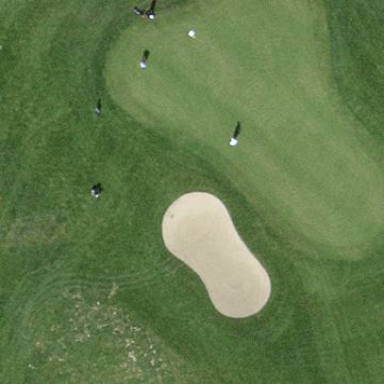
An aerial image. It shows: Golf bunker filled with natural sand.